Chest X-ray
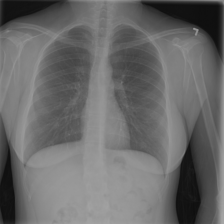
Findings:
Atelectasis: negative
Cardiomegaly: negative
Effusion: negative
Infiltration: negative
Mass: negative
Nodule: negative
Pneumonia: negative
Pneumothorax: negative
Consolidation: negative
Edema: negative
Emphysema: negative
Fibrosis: negative
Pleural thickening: negative
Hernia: negative